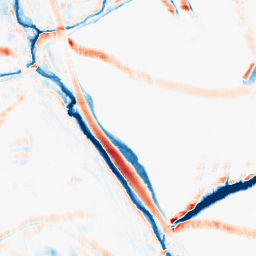
Category: morphological
Decomposition family: morphological_square
Decomposition parameters: operation: average
size: 15
Upsampling method: sinc_hamming
Upsampling parameters: scale: 4
kernel_size: 8
Upsampling scale: 4